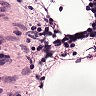
Metastatic tissue present: no